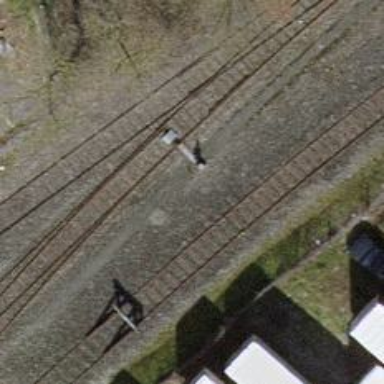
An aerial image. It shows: Railway switch.